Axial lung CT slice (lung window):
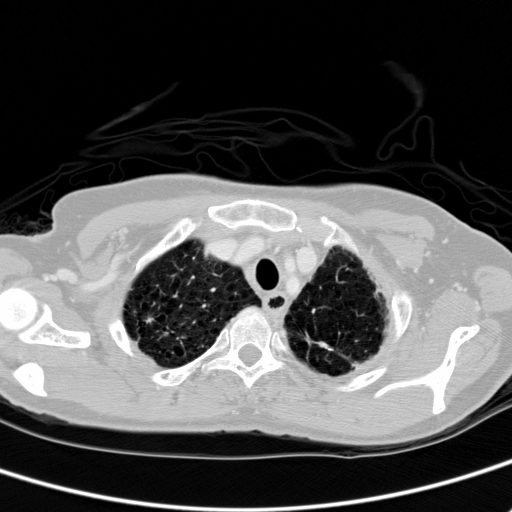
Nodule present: no